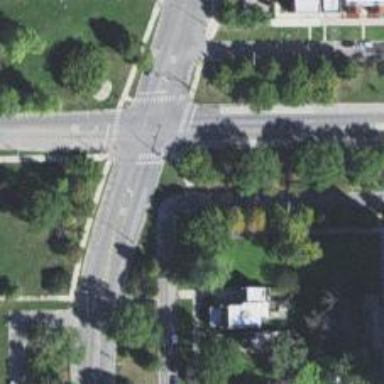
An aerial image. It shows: Footway that serves as traffic island.